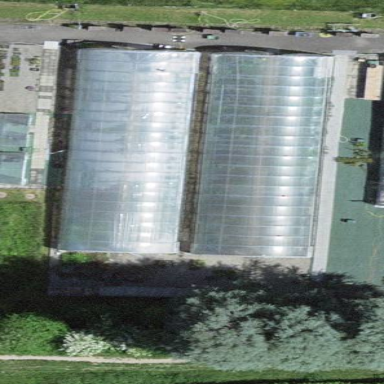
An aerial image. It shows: Greenhouse.